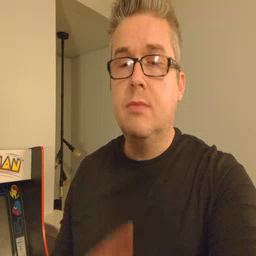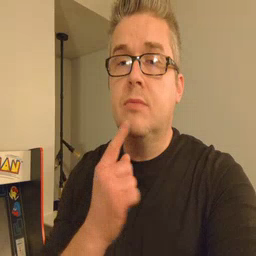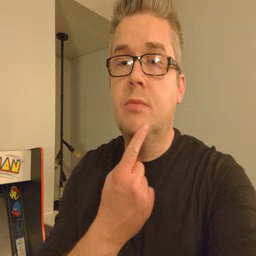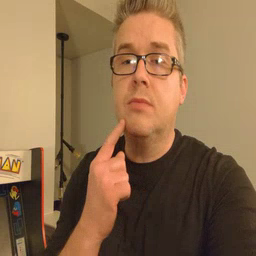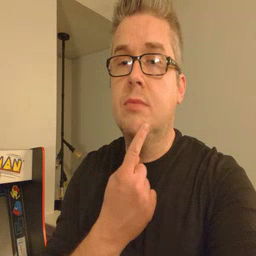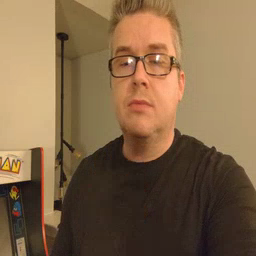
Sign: chin